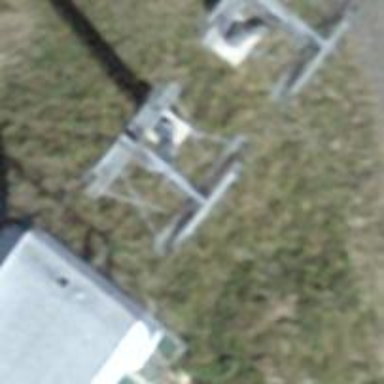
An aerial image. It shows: Chair lift.